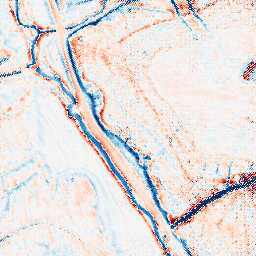
Category: edge_preserving
Decomposition family: bilateral
Decomposition parameters: d: 15
sigma_color: 25
sigma_space: 150
Upsampling method: regularized
Upsampling parameters: scale: 4
lambda_reg: 0.1
Upsampling scale: 4